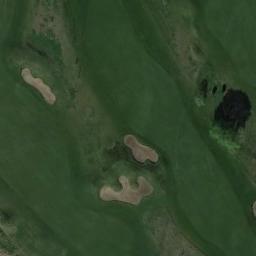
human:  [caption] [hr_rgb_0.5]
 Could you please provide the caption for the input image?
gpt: There are several bunkers and many trees on a large green lawn on the golf course .

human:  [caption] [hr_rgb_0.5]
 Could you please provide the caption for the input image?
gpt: There are a lot of trees near the golf course .

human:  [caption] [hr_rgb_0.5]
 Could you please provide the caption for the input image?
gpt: There are more than a dozen bunkers and winding paths in this area .

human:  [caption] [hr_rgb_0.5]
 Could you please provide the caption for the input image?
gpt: The golf course has two fairways, Some barrier trees and sandpits .

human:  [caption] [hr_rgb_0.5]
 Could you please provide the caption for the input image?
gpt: There are three bunkers on the golf course .